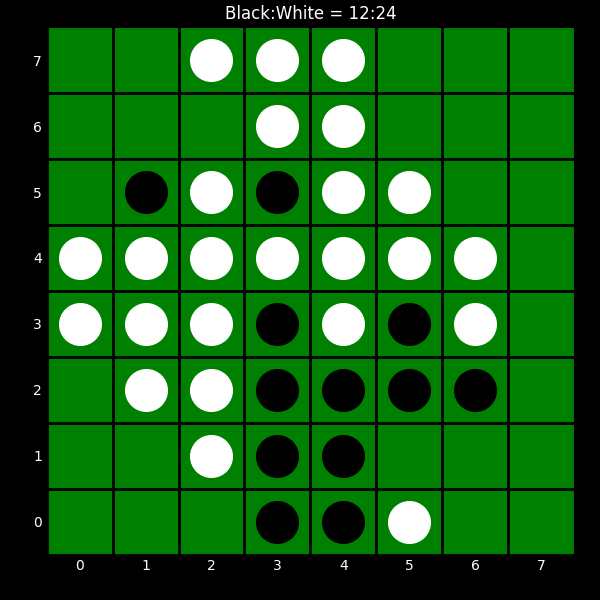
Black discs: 12
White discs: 24